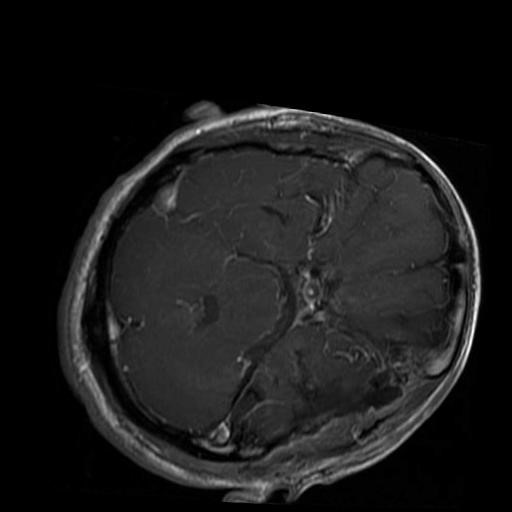
Label: brain_glioma